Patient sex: F
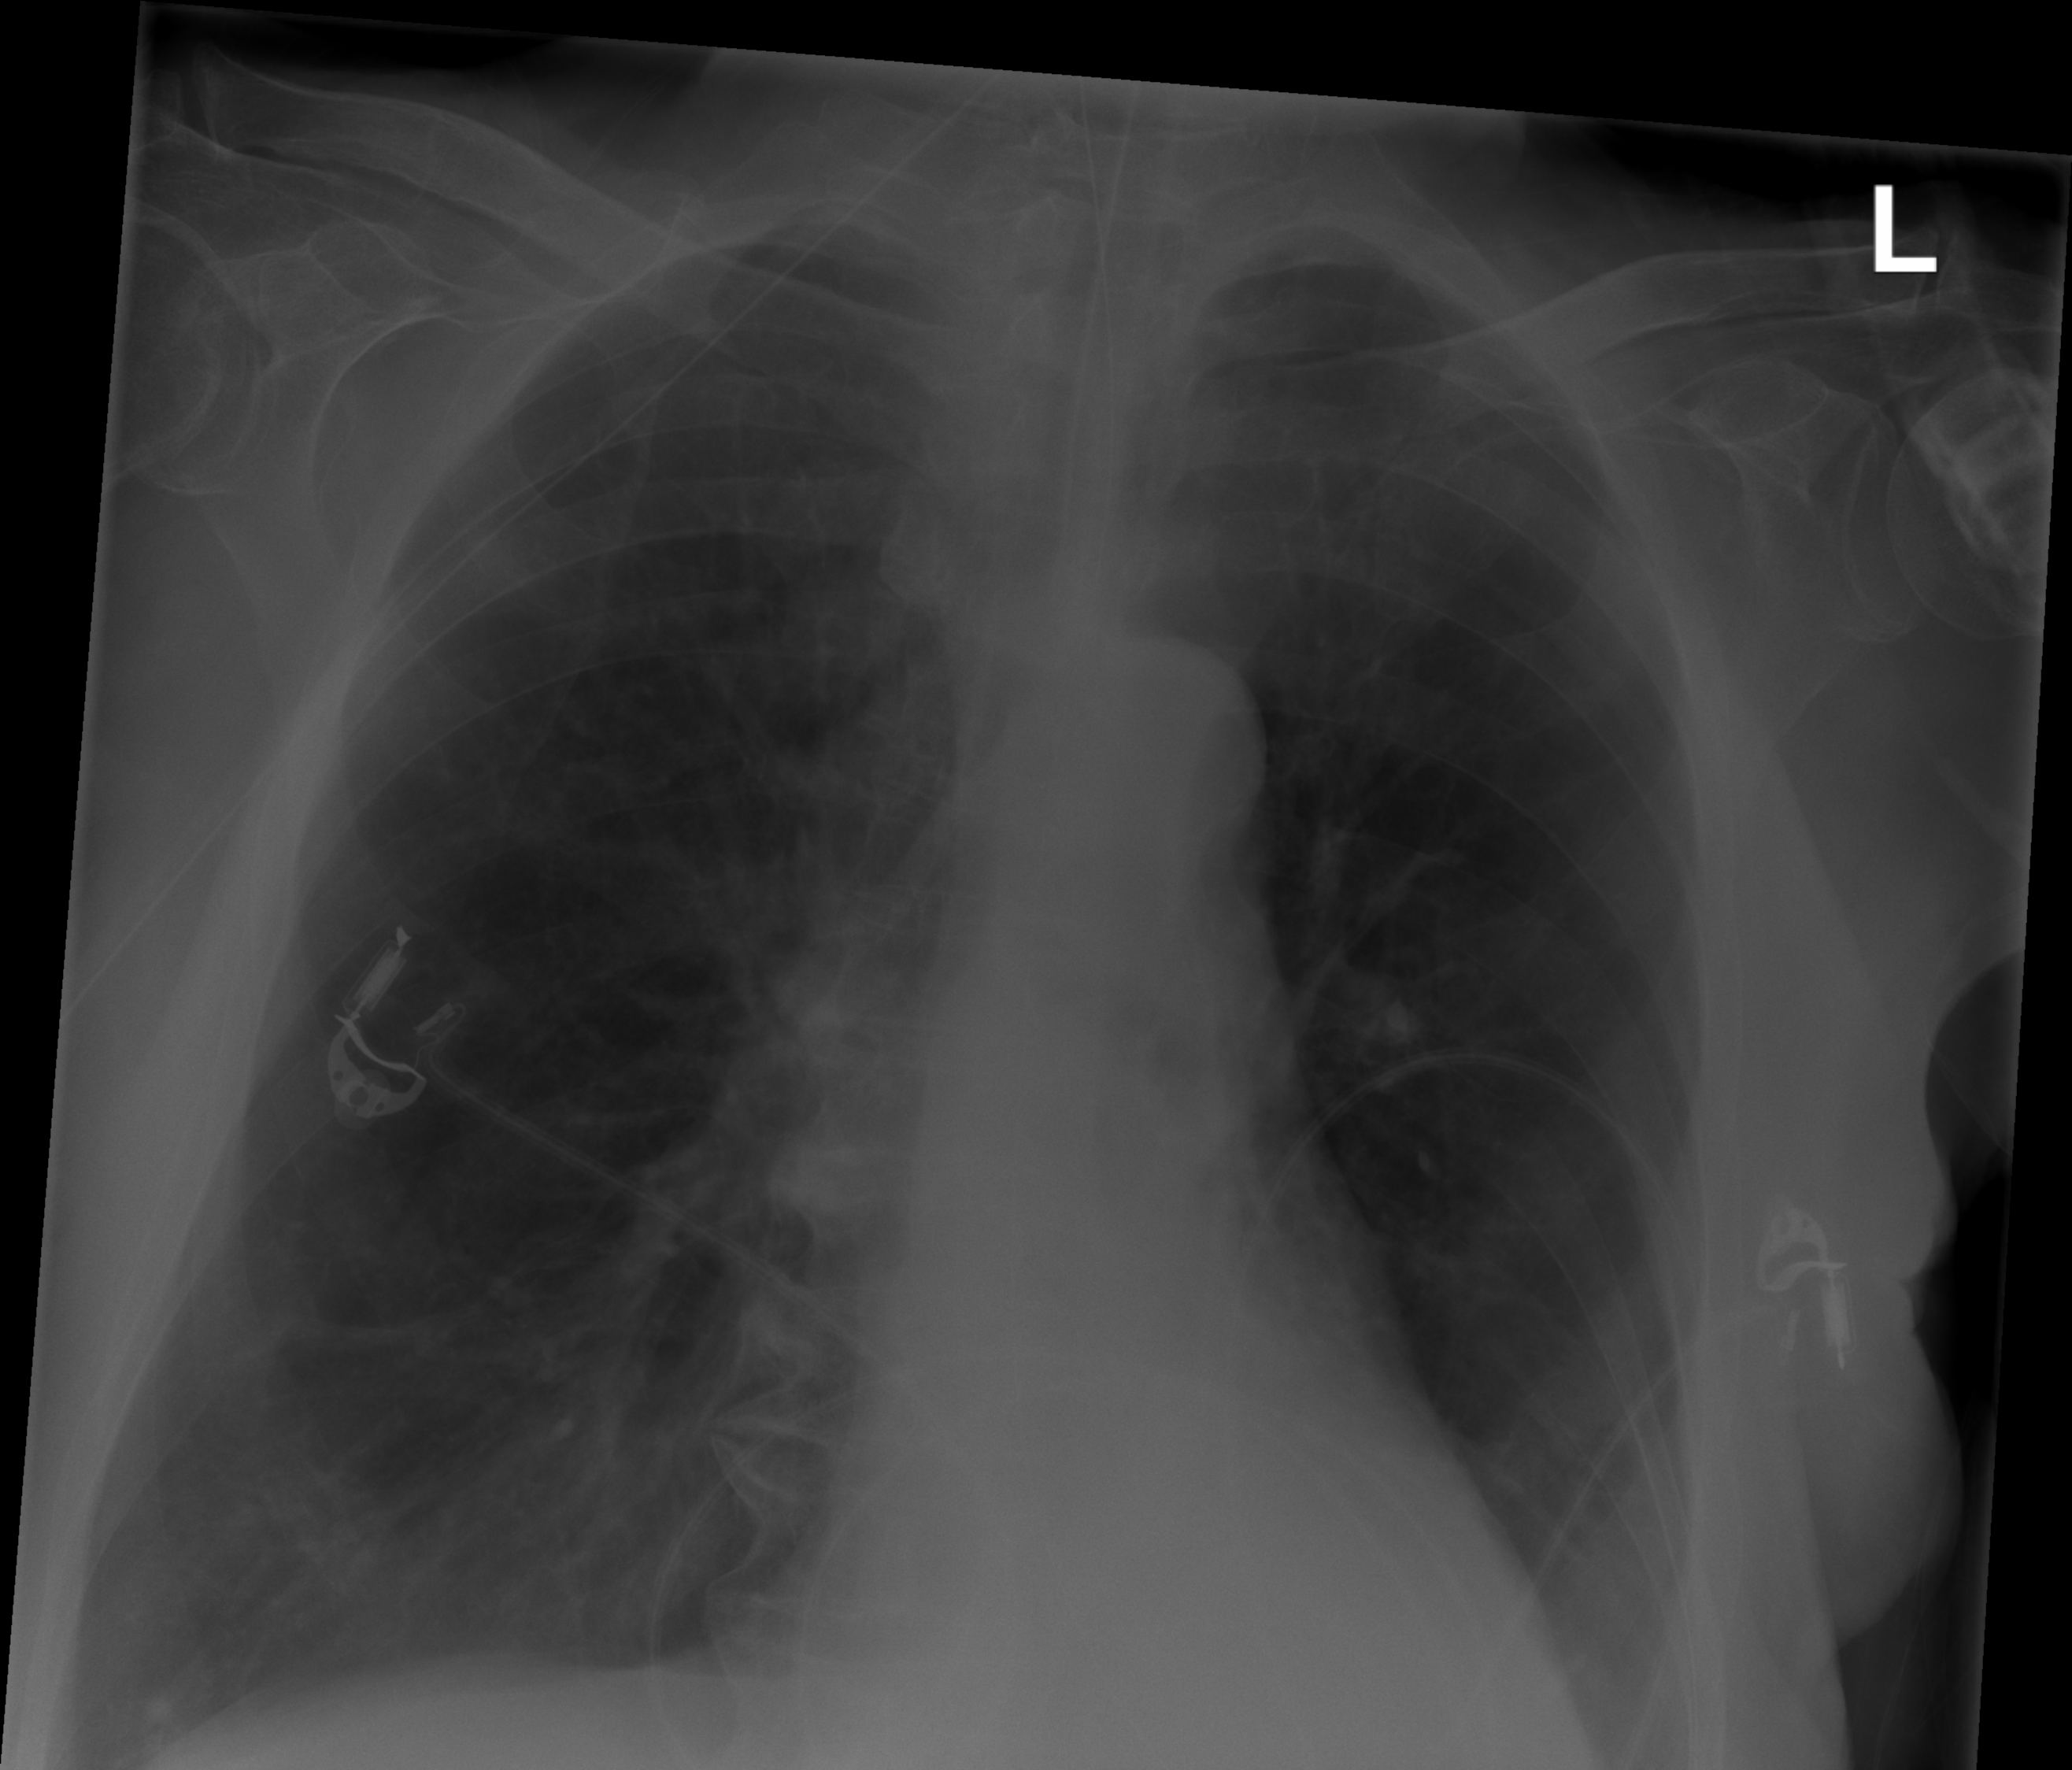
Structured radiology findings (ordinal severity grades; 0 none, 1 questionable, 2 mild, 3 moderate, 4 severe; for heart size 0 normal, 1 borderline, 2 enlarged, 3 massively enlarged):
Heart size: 0
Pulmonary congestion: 0
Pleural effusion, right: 2
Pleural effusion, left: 2
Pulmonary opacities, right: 0
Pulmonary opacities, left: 0
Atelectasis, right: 1
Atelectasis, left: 2